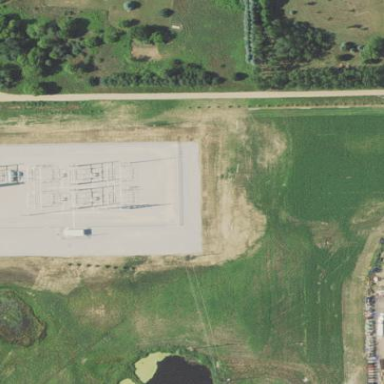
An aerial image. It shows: Power substation enclosed by fence.